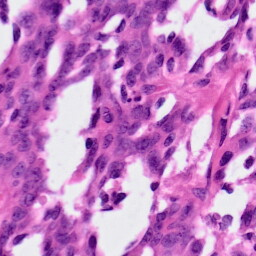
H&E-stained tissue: Ovarian